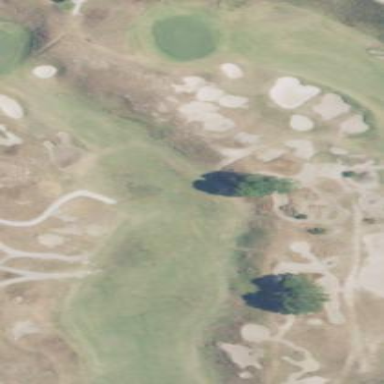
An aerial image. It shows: Rough area on grassy golf course.